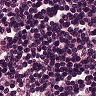
Metastatic tissue present: yes